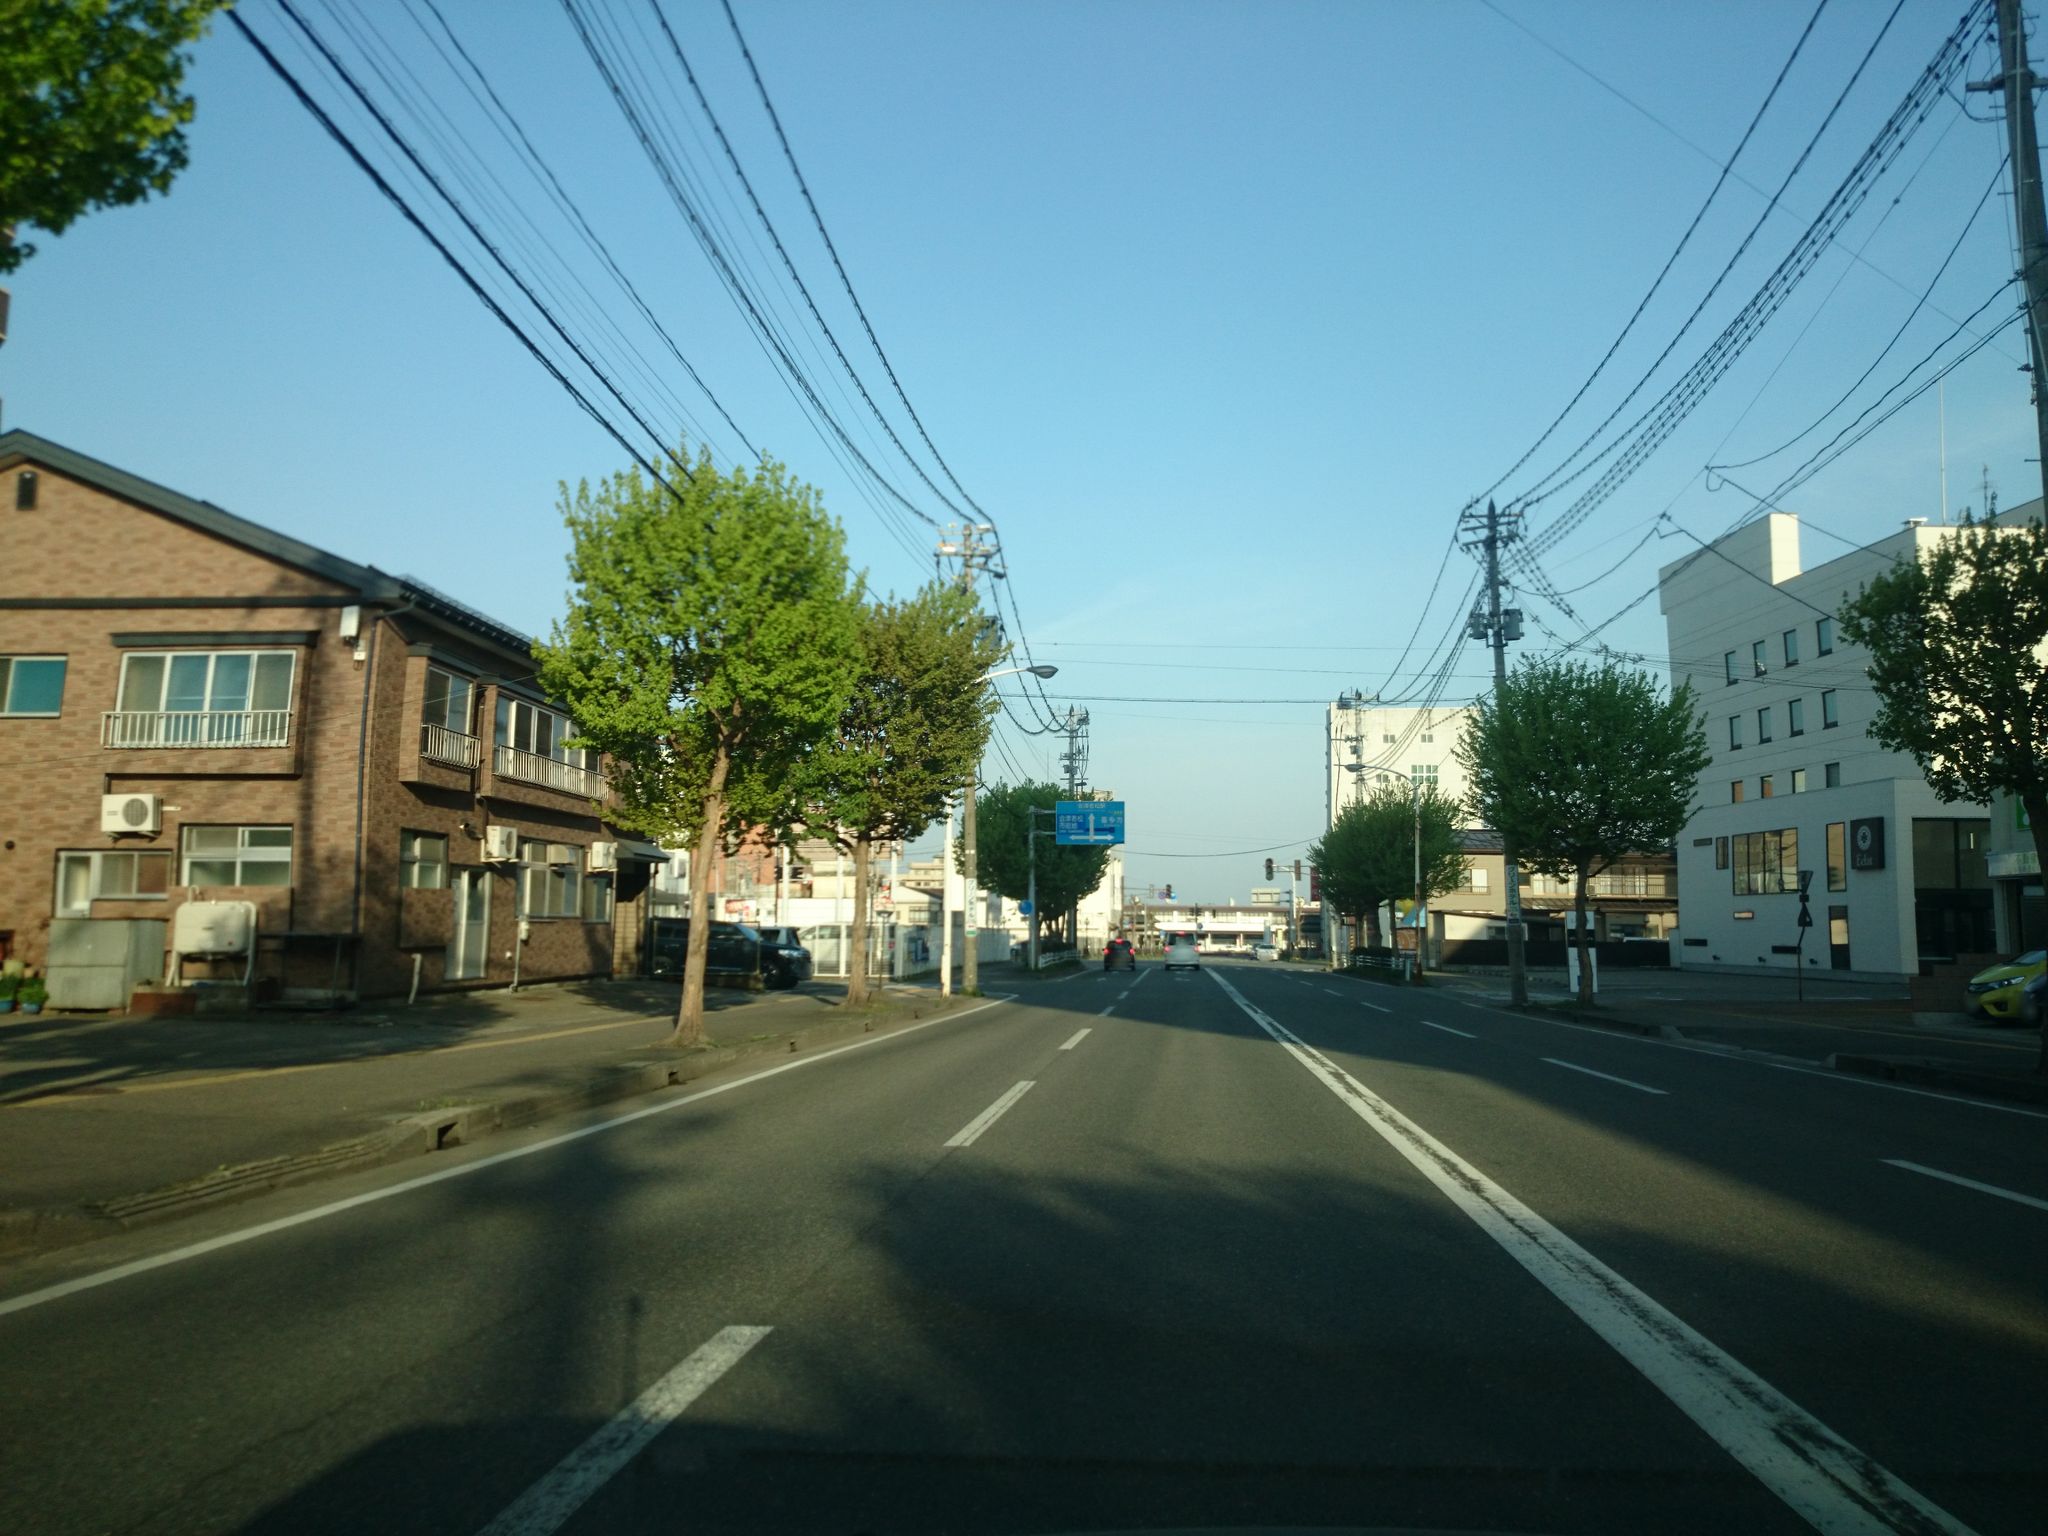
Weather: clear
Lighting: day
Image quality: good
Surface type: driving surface
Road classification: footway
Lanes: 4.0
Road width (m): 3
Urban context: urban centre
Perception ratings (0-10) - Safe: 2.05, Lively: 6.67, Beautiful: 6.53, Boring: 2.57, Depressing: 6.13, Wealthy: 0.83